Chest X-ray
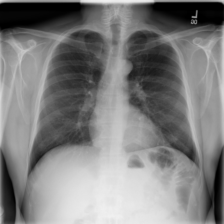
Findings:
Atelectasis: negative
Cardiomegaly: negative
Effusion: negative
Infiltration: positive
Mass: negative
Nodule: negative
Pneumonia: negative
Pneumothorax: negative
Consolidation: negative
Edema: negative
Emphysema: negative
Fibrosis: negative
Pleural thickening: negative
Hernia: negative